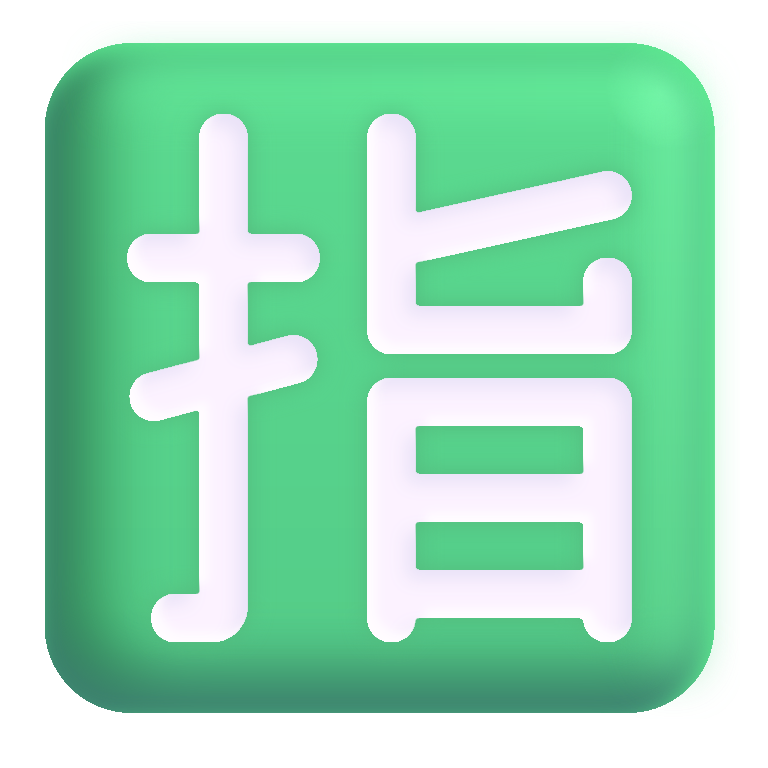
japanese reserved button color